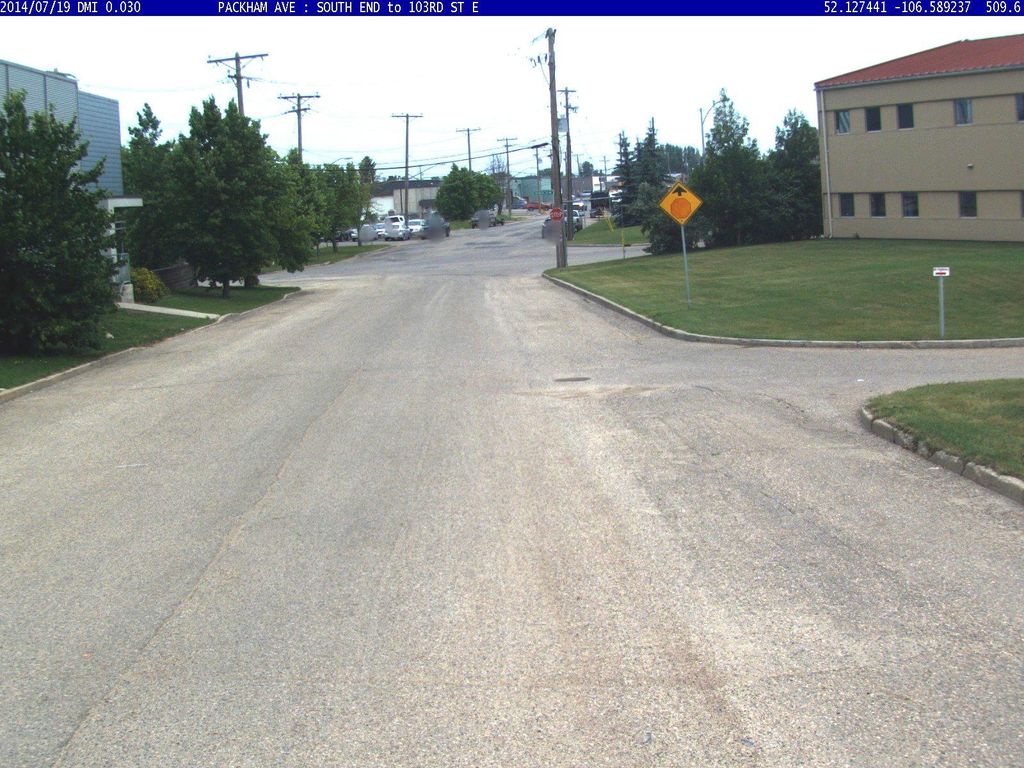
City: saskatoon